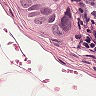
Metastatic tissue present: yes